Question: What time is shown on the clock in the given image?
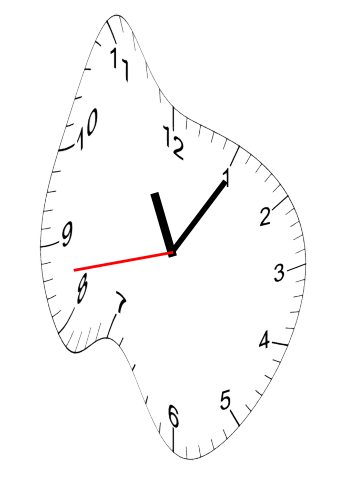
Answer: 11:05:43